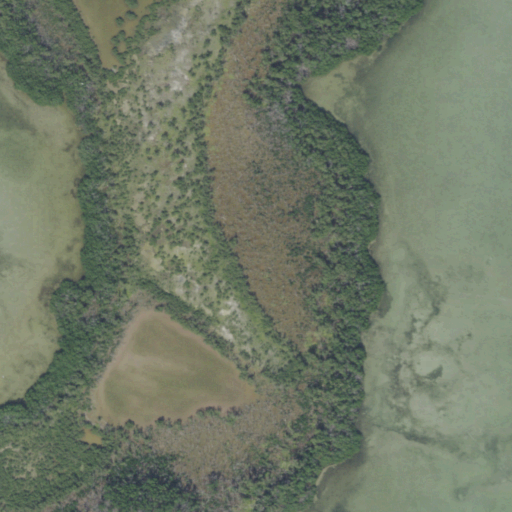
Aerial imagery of island in Florida named Panhandle Key containing open water, woody wetlands, and herbaceous wetlands